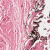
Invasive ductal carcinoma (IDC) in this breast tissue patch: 0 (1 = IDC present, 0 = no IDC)